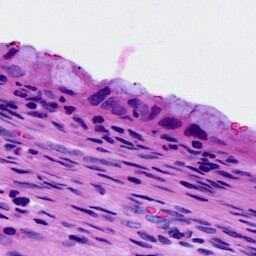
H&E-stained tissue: Cervix